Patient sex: M
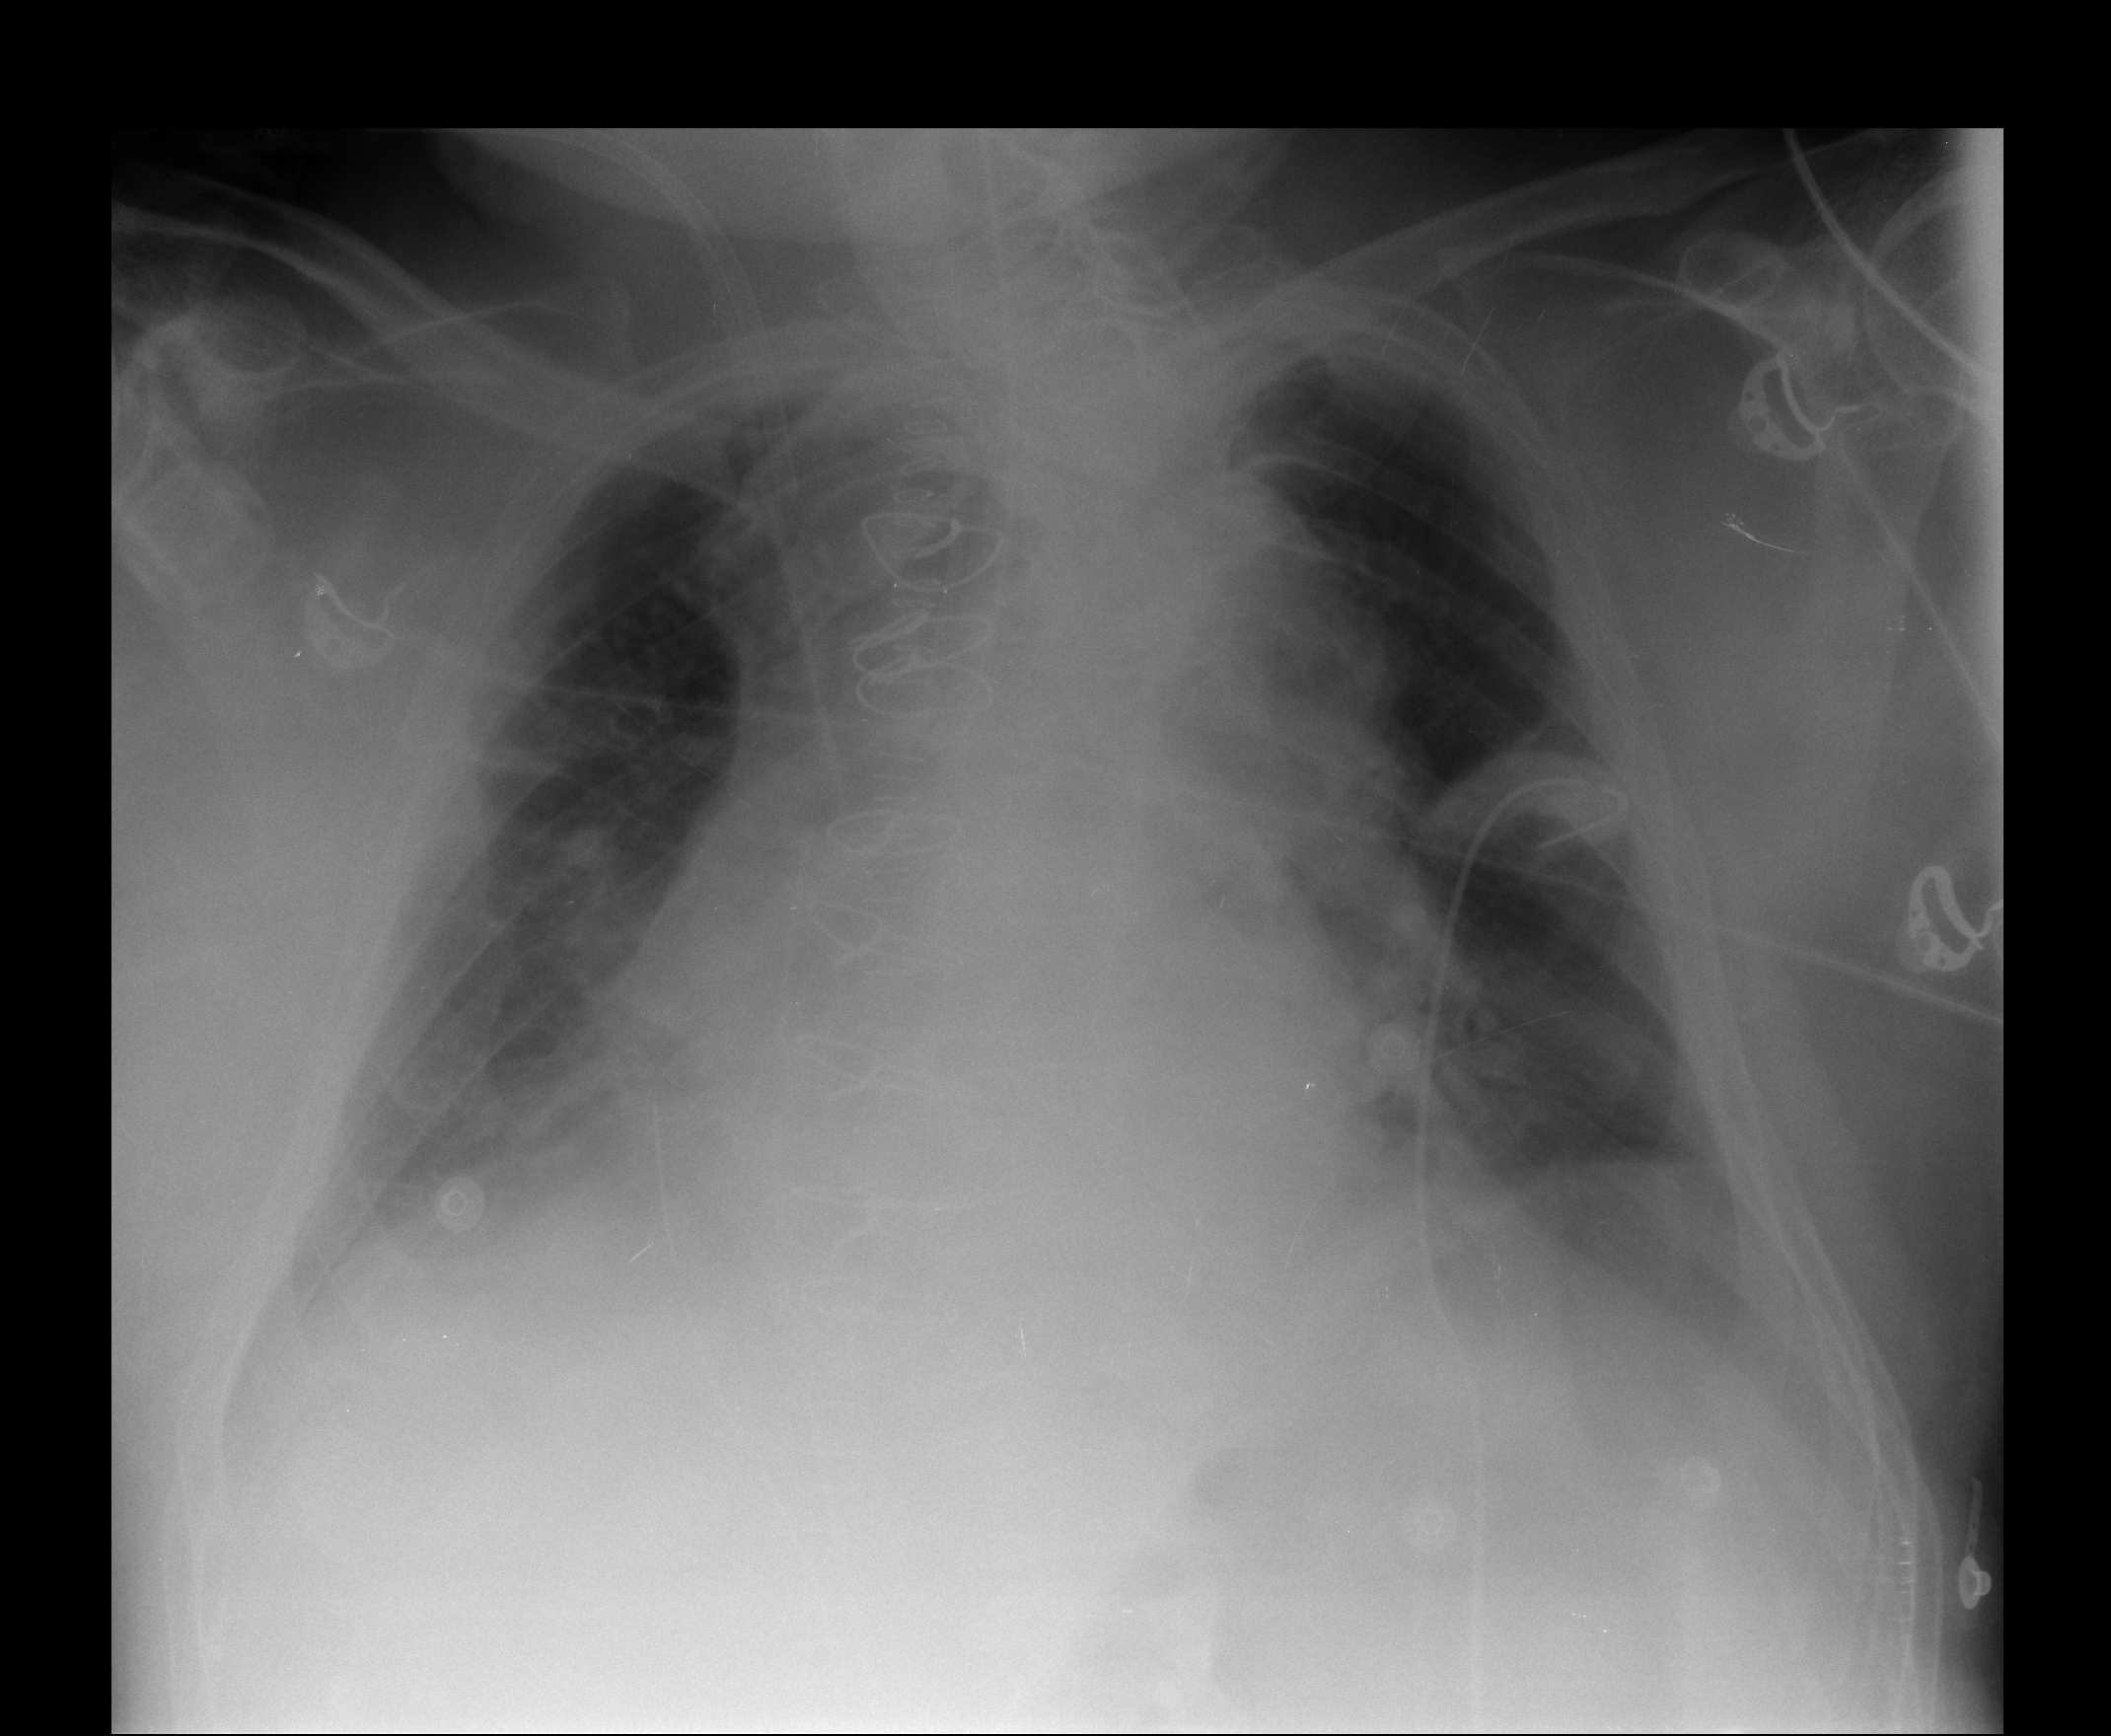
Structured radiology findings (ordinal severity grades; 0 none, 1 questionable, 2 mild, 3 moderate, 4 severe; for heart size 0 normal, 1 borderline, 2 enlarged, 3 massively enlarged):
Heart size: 2
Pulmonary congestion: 2
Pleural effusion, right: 2
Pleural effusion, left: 2
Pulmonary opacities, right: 0
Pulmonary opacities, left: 0
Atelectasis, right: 3
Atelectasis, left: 2